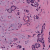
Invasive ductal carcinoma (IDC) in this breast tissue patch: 1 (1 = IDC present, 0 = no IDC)